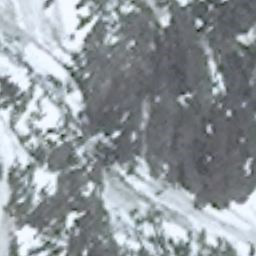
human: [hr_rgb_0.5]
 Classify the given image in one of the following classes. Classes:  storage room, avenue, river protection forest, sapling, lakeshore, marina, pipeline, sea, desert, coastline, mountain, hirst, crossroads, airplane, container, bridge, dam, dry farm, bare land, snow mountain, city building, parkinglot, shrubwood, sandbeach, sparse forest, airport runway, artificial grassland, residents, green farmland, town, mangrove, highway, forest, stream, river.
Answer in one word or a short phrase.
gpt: snow mountain